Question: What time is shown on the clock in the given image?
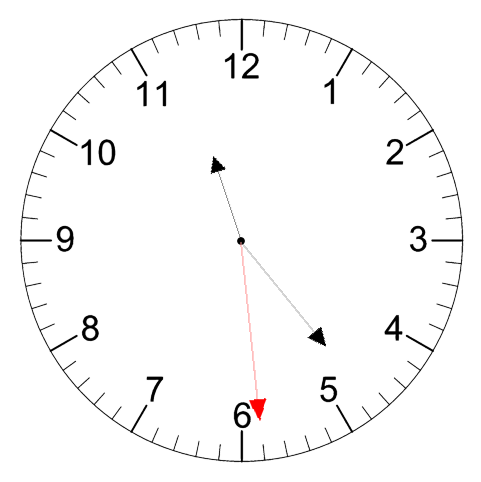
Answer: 11:23:29